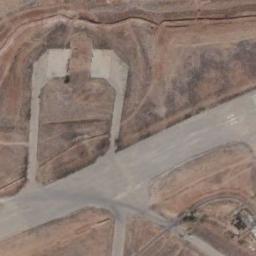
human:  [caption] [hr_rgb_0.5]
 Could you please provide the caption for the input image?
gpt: The runway is on the bare land .

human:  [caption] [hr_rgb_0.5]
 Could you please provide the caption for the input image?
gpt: Next to several complex staggered runways are large tracts of brown bare ground .

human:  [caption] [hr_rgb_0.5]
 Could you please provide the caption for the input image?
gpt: The runway goes through the clearing and some other roads connect to the runway .

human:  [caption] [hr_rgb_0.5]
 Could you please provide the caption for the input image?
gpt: There are many runways of different lengths .

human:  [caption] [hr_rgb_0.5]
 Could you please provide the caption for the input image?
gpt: There are brown bare land beside the runway .